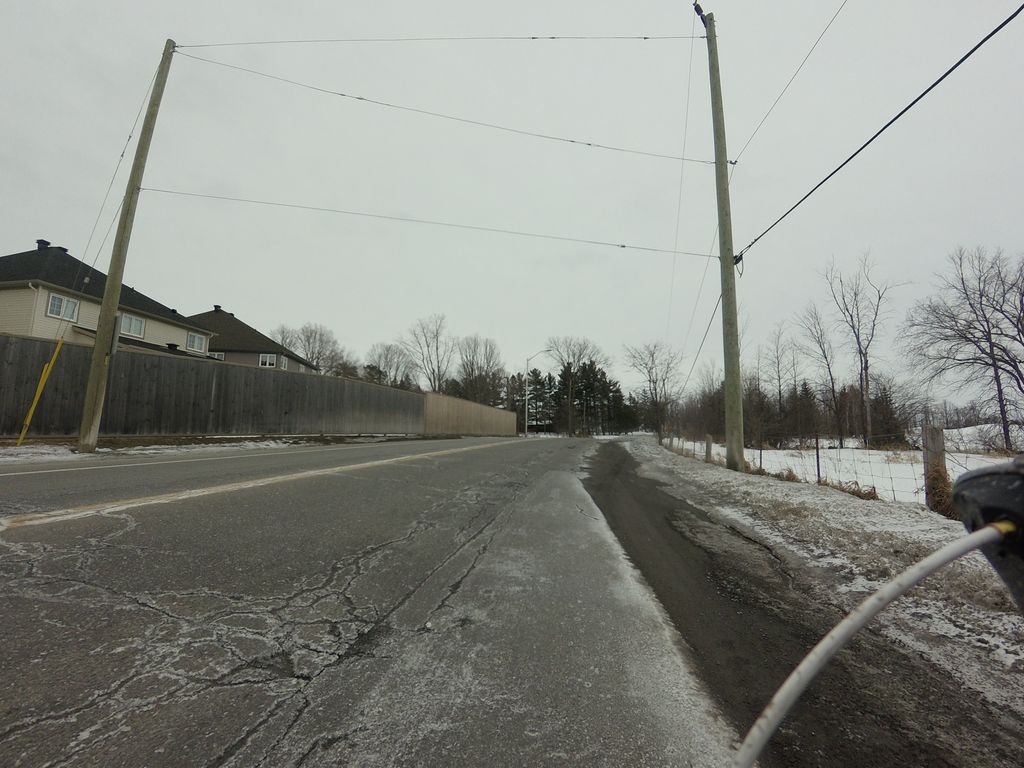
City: ottawa-gatineau